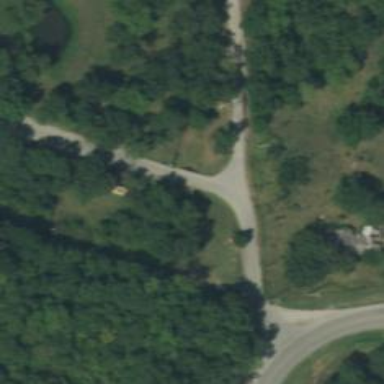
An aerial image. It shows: Driveway that functions as bridge.